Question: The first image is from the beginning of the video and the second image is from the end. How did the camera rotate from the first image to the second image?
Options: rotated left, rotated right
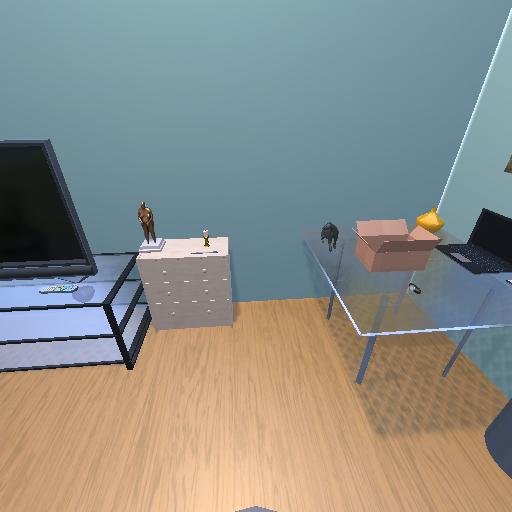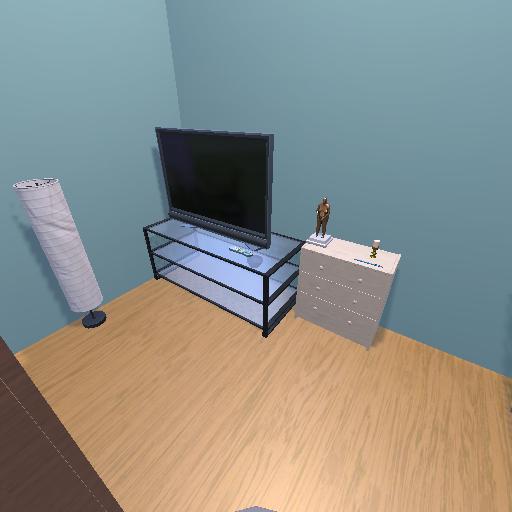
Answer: rotated left